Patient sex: M
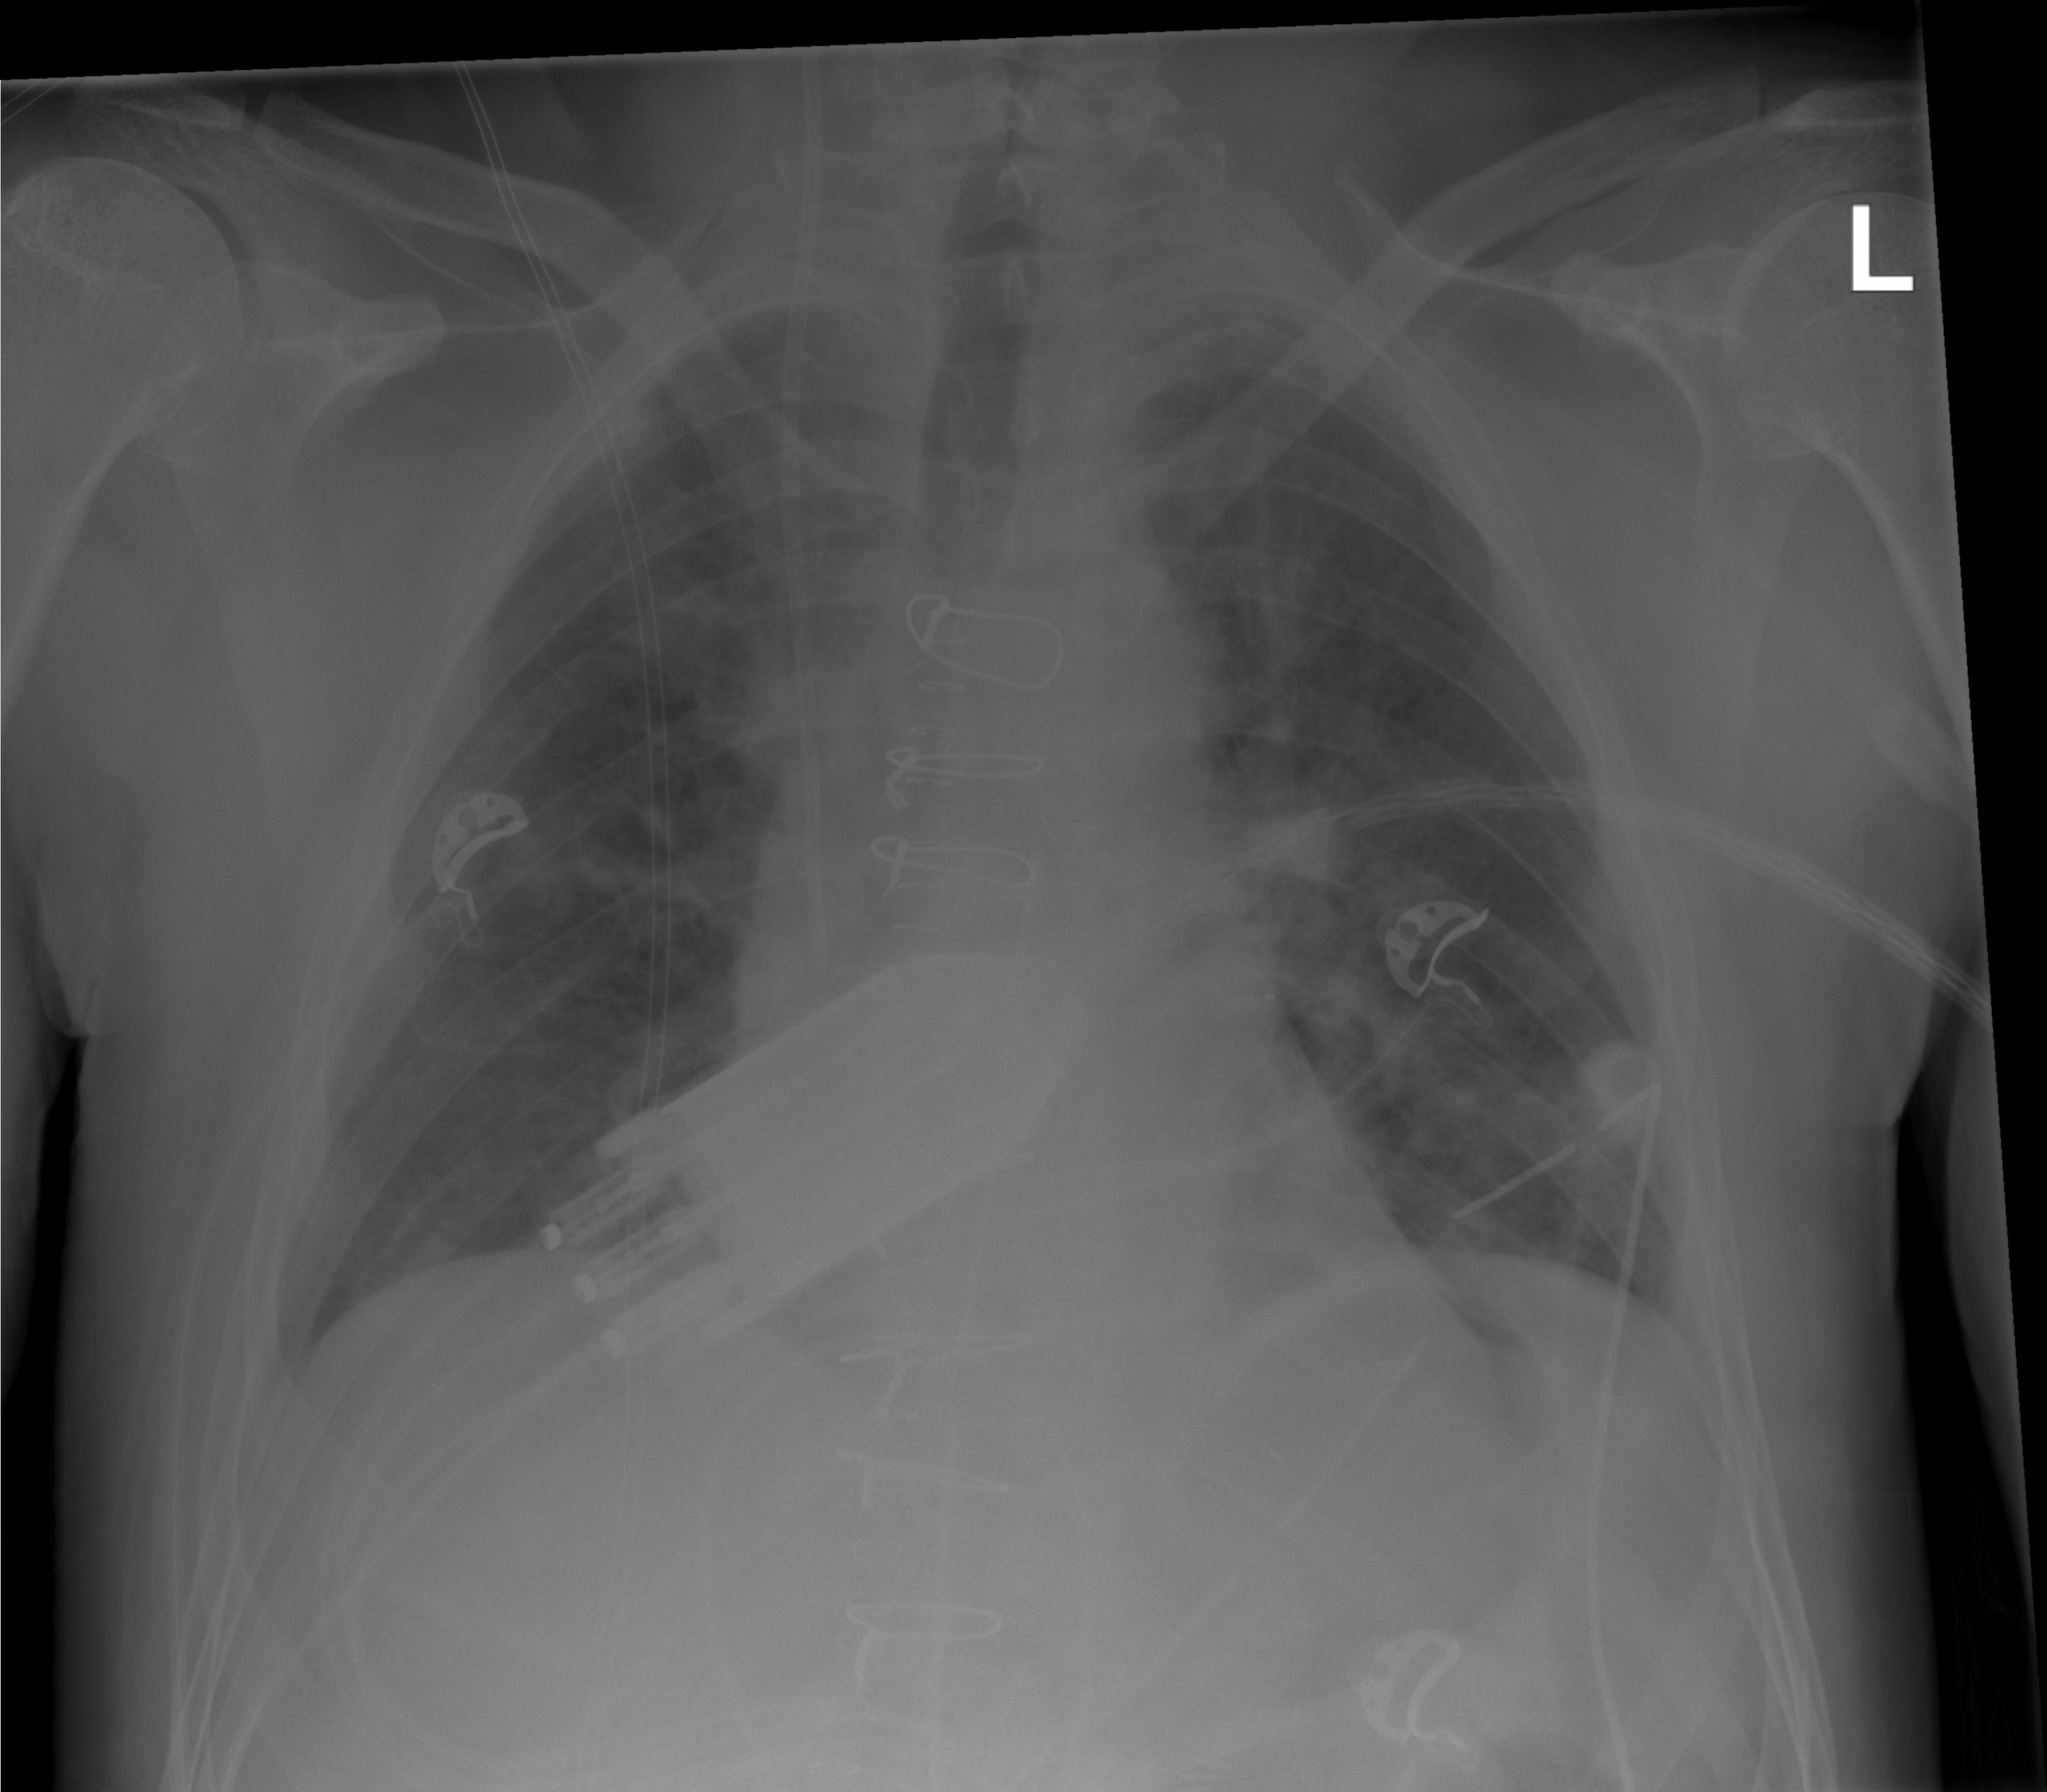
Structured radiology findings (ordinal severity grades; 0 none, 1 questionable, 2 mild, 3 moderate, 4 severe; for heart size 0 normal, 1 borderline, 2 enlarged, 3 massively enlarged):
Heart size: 0
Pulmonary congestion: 1
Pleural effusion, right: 0
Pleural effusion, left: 0
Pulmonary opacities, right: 0
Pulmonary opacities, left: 1
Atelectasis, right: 1
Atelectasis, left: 1